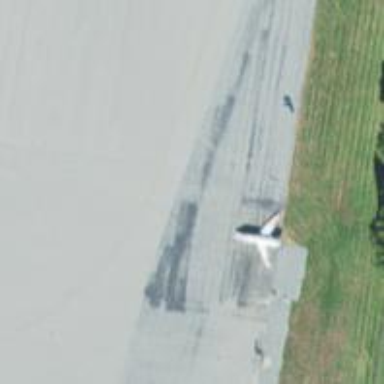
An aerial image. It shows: Image of taxiway at airport.